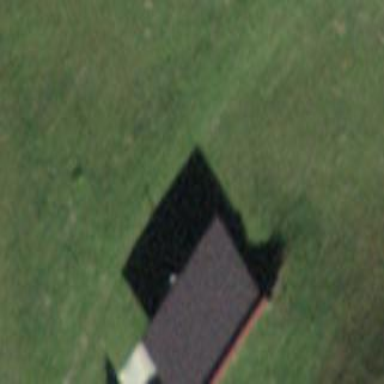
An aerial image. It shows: Barn.